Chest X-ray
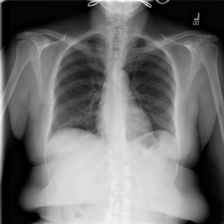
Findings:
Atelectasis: negative
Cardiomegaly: negative
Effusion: negative
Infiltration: negative
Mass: negative
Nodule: negative
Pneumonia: negative
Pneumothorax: negative
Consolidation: negative
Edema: negative
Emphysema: negative
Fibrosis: negative
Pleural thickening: negative
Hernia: negative